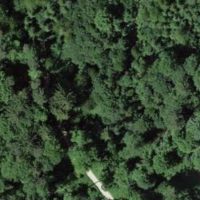
EUNIS habitat code: 44
Species observed at this site:
Geum urbanum
Impatiens parviflora
Circaea lutetiana